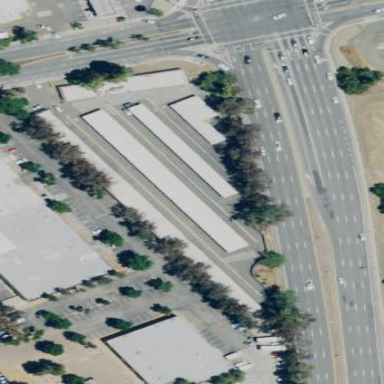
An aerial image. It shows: Storage rental shop affiliated with Public Storage as per the Wikipedia brand.